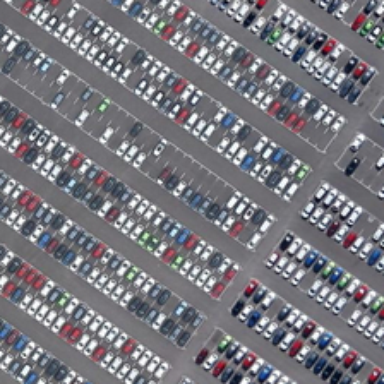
Many cars in different colors are orderly in a large parking lot .